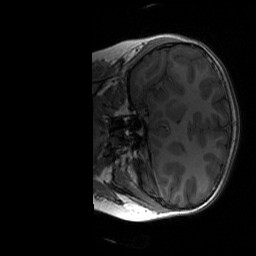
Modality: T1w
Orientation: coronal
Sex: female
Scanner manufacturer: siemens
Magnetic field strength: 3 T
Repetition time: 1.9 s
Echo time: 0.00243 s